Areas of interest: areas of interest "Guesthouse"
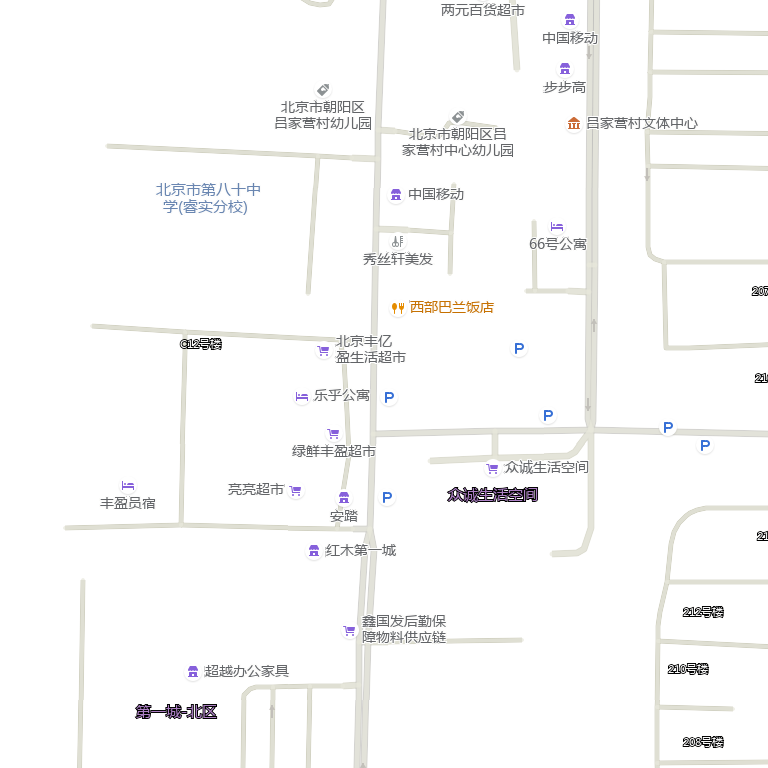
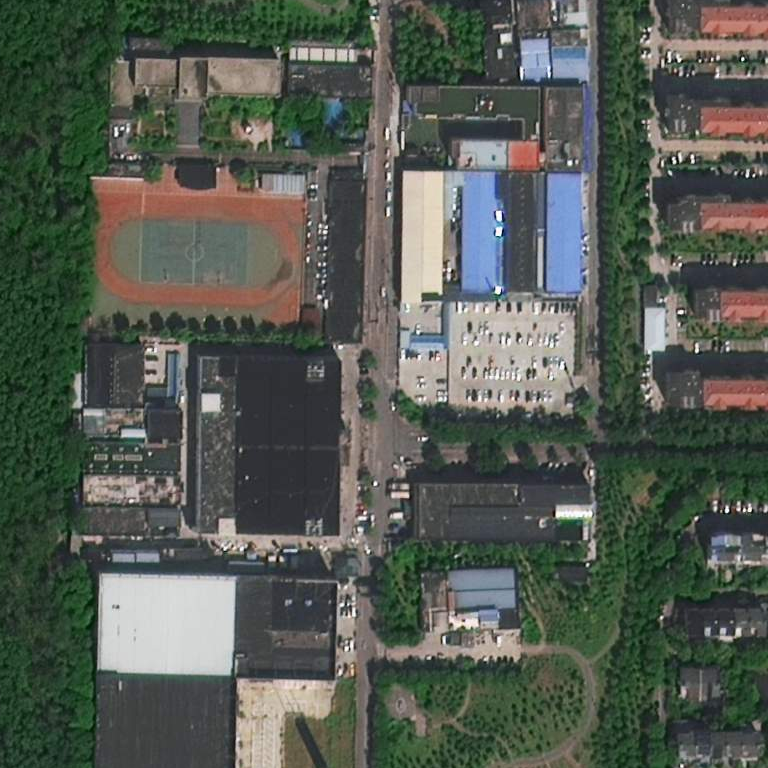